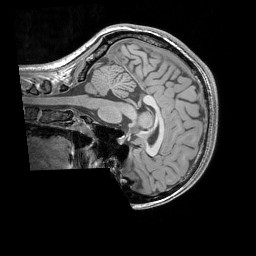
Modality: T1w
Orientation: sagittal
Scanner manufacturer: siemens
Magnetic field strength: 3 T
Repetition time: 1.83 s
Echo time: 0.00303 s